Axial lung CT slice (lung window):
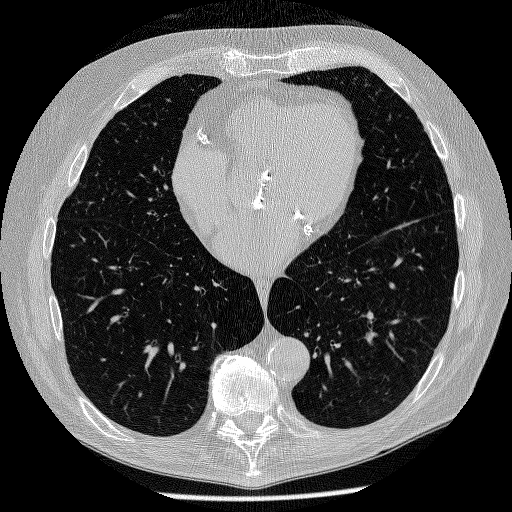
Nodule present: no